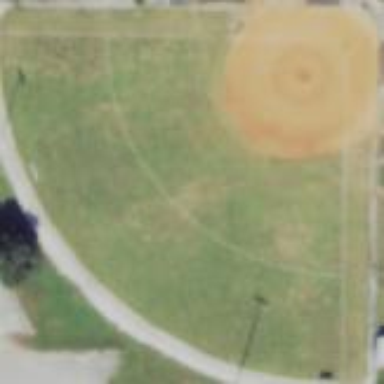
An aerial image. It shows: Baseball pitch for leisure land activities.